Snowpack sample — Buffalo Mountain, Silverthorne, Colorado, USA (1/25/25, 10:11 AM MST)
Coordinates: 39.6222, -106.1139
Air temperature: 22 °F
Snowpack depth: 110 cm
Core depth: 40 cm
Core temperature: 46.4 °F
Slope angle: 12°, slope face: 102°
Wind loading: high
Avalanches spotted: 0
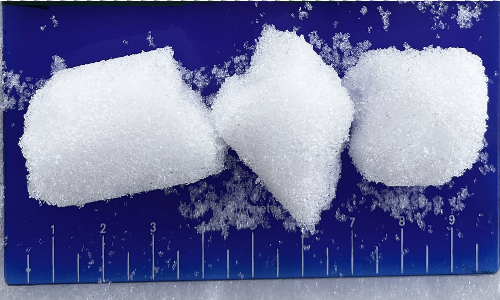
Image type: core
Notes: No avalanches nearby, collected on the outskirts of a fire break 15 meters from the treeline, on way to Buffalo and Red Mountain